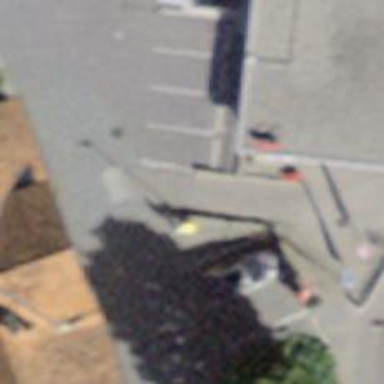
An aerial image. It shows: Post box.